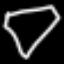
Label: diamond